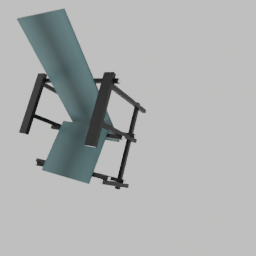
Label: furniture